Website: ulta-beauty
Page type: delivery-shipping
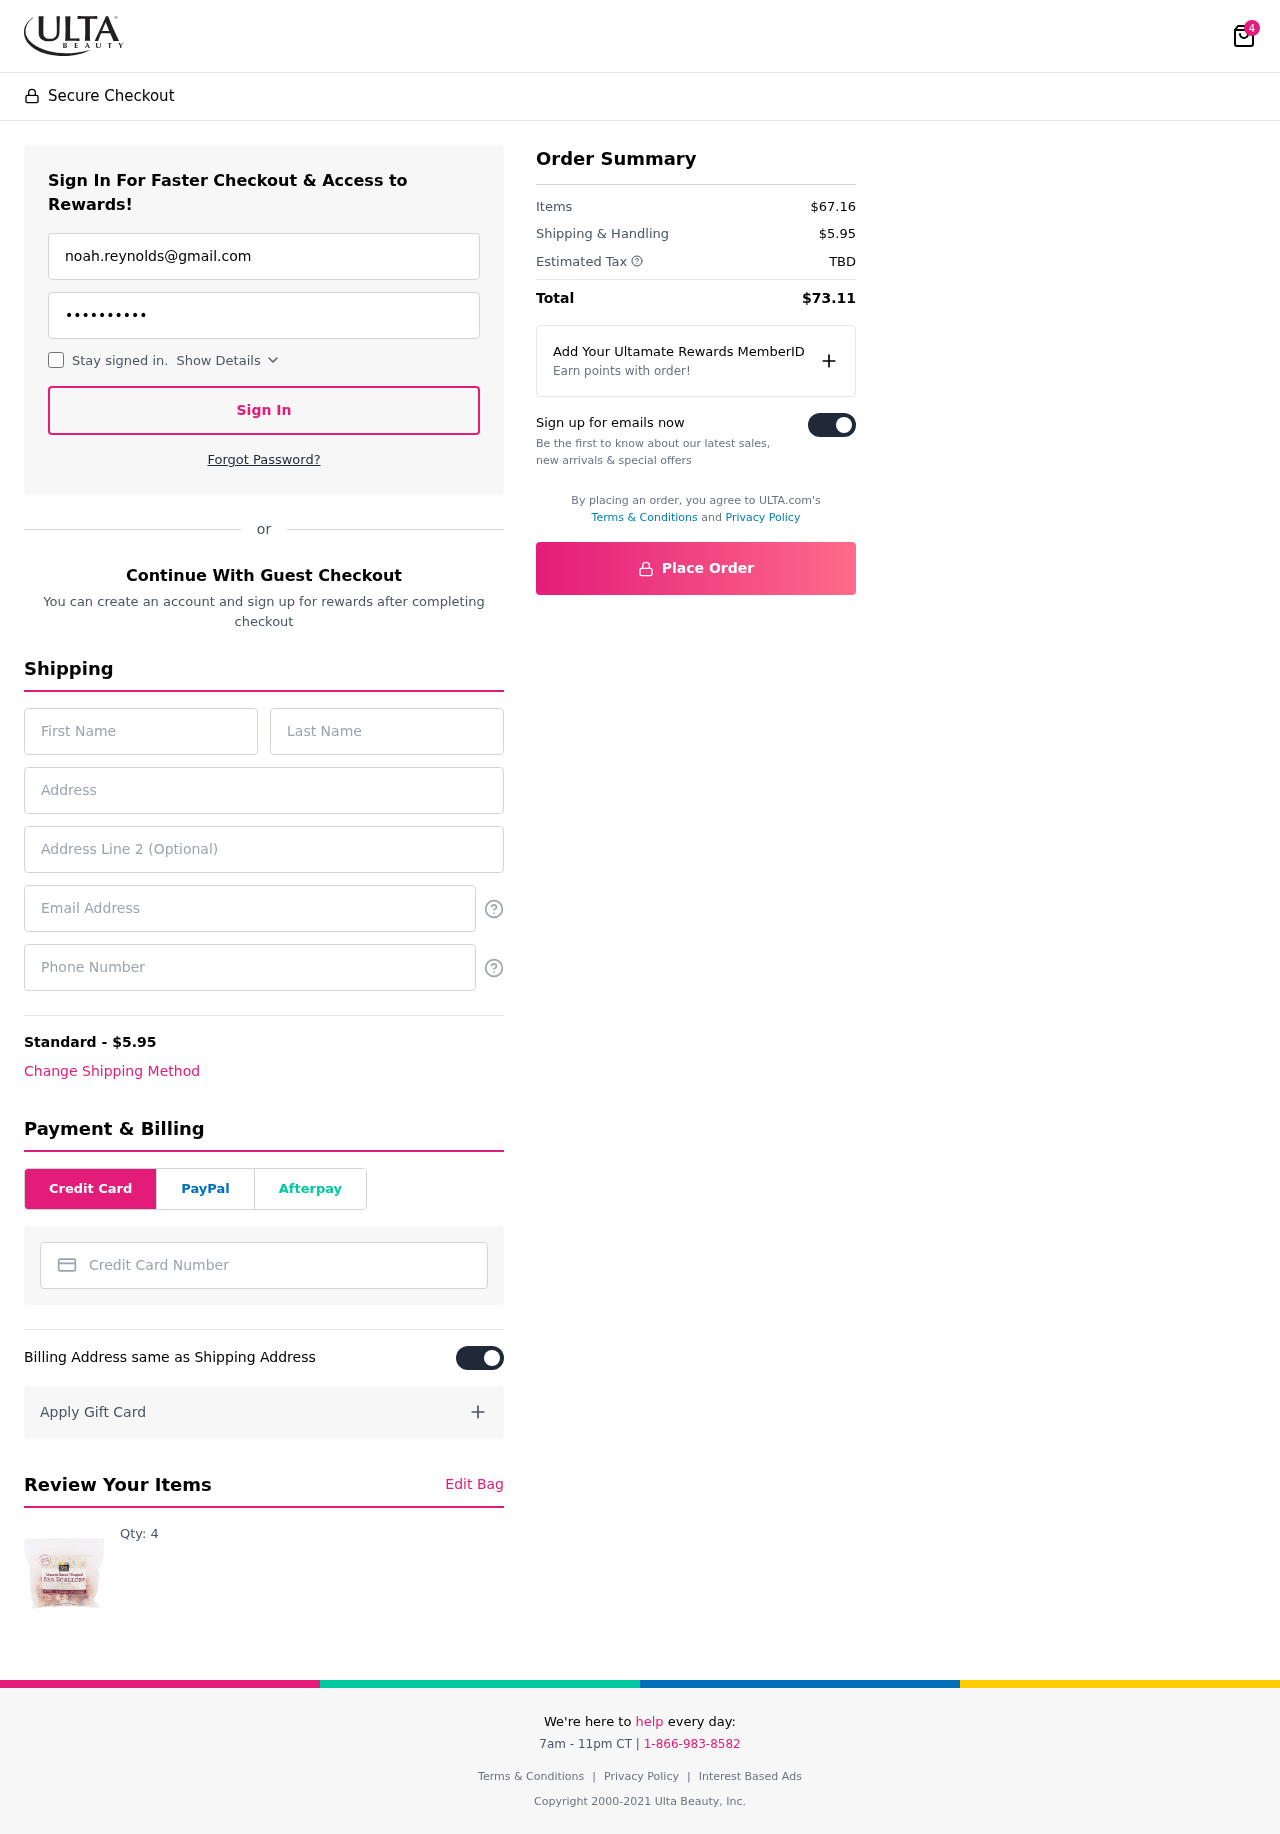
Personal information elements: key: PII_CARD_NUMBER
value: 4149 8110 9128 2222
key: PII_EMAIL
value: noah.reynolds@gmail.com
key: PII_EMAIL2
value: noah.reynolds@gmail.com
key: PII_FIRSTNAME
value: Noah
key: PII_LASTNAME
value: Reynolds
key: PII_PHONE
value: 6712751895
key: PII_STREET
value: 297 Hicks Isle Suite 982
Product elements: key: PRODUCT1_QUANTITY
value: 4
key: PRODUCT1
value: Qty: 4
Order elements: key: ORDER_NUM_ITEMS
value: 4
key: ORDER_SHIPPING_COST
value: $5.95
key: ORDER_SUBTOTAL
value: $67.16
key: ORDER_TAX
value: TBD
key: ORDER_TOTAL
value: $73.11